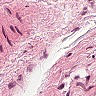
Metastatic tissue present: no